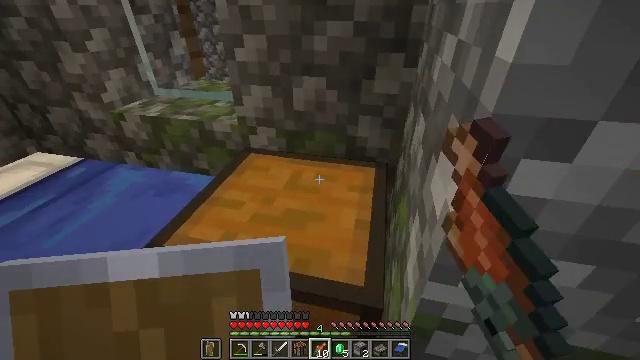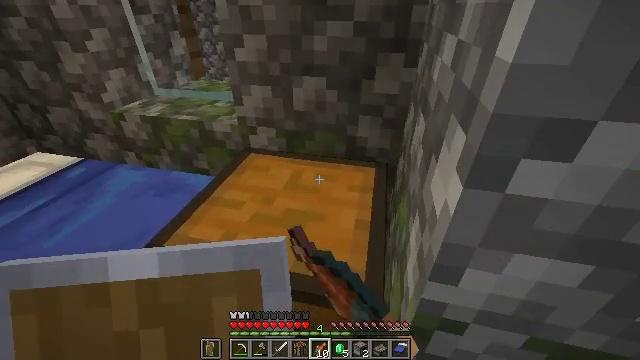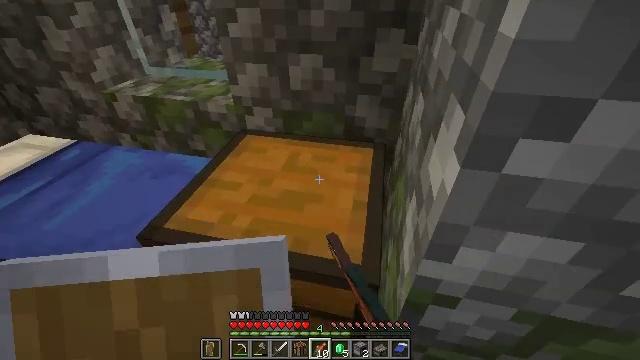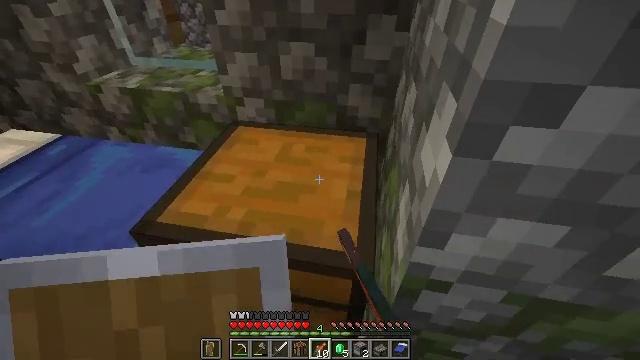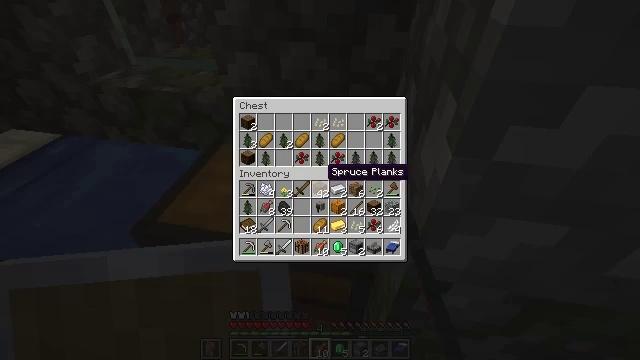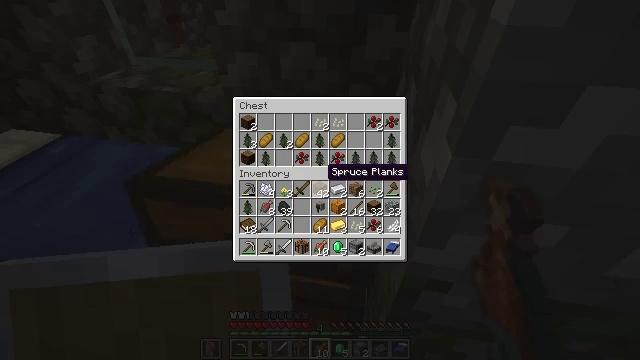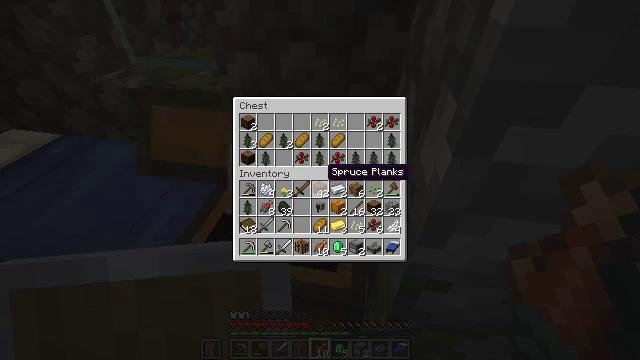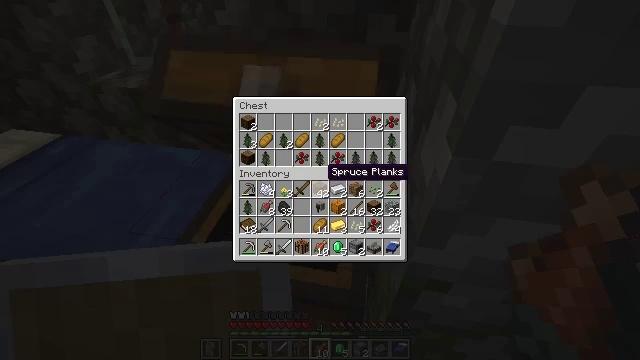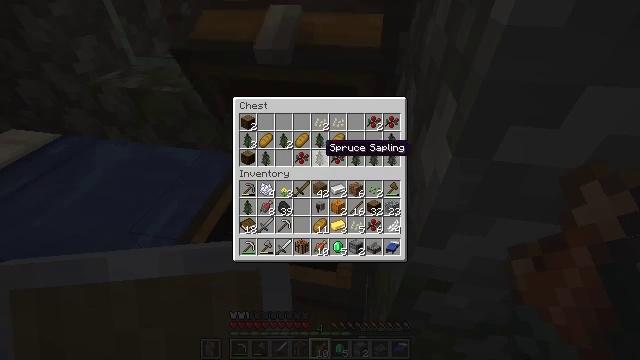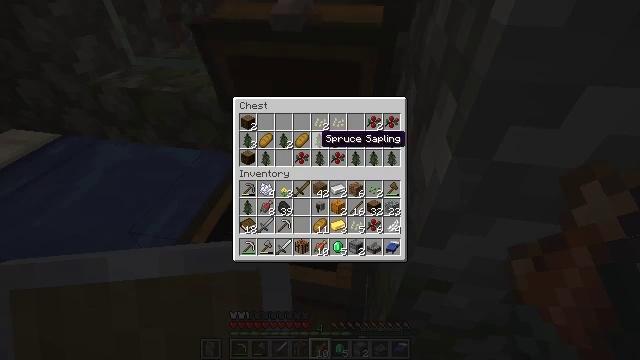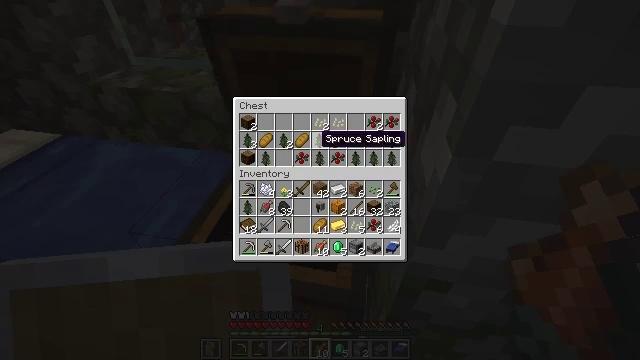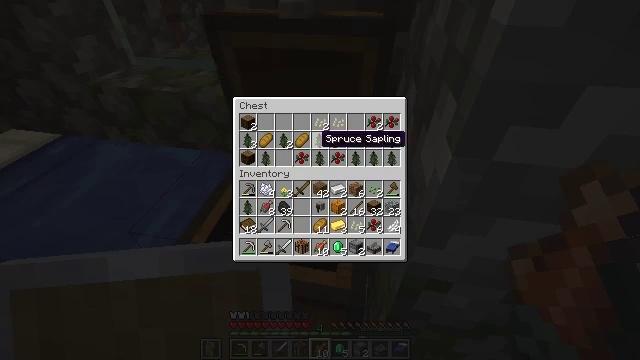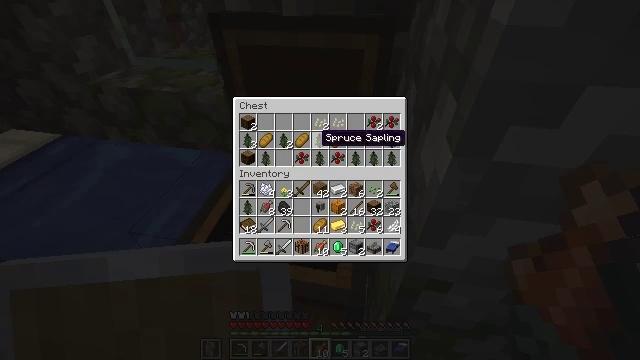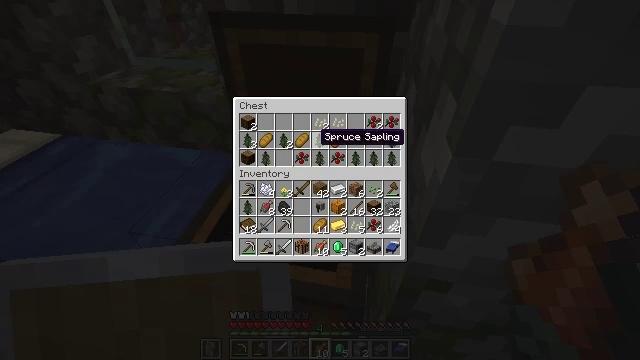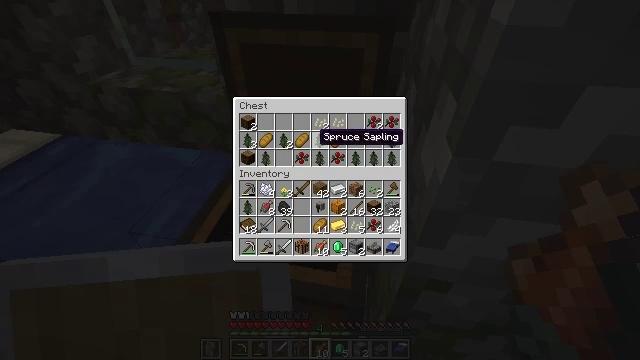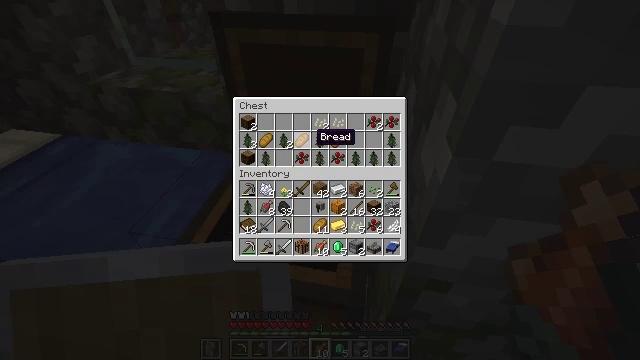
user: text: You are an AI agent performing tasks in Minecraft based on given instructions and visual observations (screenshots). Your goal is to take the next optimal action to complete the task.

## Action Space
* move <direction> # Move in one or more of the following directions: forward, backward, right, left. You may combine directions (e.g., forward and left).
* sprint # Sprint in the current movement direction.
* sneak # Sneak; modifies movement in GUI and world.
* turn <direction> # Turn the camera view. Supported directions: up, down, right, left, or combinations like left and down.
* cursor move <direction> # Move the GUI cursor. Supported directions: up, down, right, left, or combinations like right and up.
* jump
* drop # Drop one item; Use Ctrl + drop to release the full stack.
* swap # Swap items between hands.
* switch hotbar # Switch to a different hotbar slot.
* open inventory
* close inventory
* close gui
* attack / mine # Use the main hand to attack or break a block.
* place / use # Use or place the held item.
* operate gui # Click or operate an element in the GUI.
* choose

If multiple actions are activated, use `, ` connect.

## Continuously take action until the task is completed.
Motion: motion action
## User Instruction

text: Destroy the campfire carefully.
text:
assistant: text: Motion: use / place
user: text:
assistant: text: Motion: turn down
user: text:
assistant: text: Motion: turn right and down
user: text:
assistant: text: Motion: open gui
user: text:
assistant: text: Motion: no_op
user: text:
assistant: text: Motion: no_op
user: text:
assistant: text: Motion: no_op
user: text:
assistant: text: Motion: cursor move up
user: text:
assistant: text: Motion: cursor move up
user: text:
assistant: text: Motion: no_op
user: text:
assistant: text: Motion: no_op
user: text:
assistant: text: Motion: sneak
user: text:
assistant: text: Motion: sneak
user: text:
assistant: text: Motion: sneak
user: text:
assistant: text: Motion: sneak
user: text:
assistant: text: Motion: sneak
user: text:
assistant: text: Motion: sneak
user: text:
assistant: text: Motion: sneak
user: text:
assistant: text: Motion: sneak
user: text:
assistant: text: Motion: sneak, operate gui
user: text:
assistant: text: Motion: sneak, operate gui
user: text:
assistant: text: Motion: sneak, operate gui
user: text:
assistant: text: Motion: sneak, cursor move left
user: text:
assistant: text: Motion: sneak
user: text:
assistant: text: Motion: sneak, cursor move left
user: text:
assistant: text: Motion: sneak
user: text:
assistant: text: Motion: sneak
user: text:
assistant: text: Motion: sneak
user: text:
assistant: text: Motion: sneak
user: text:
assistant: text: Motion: sneak